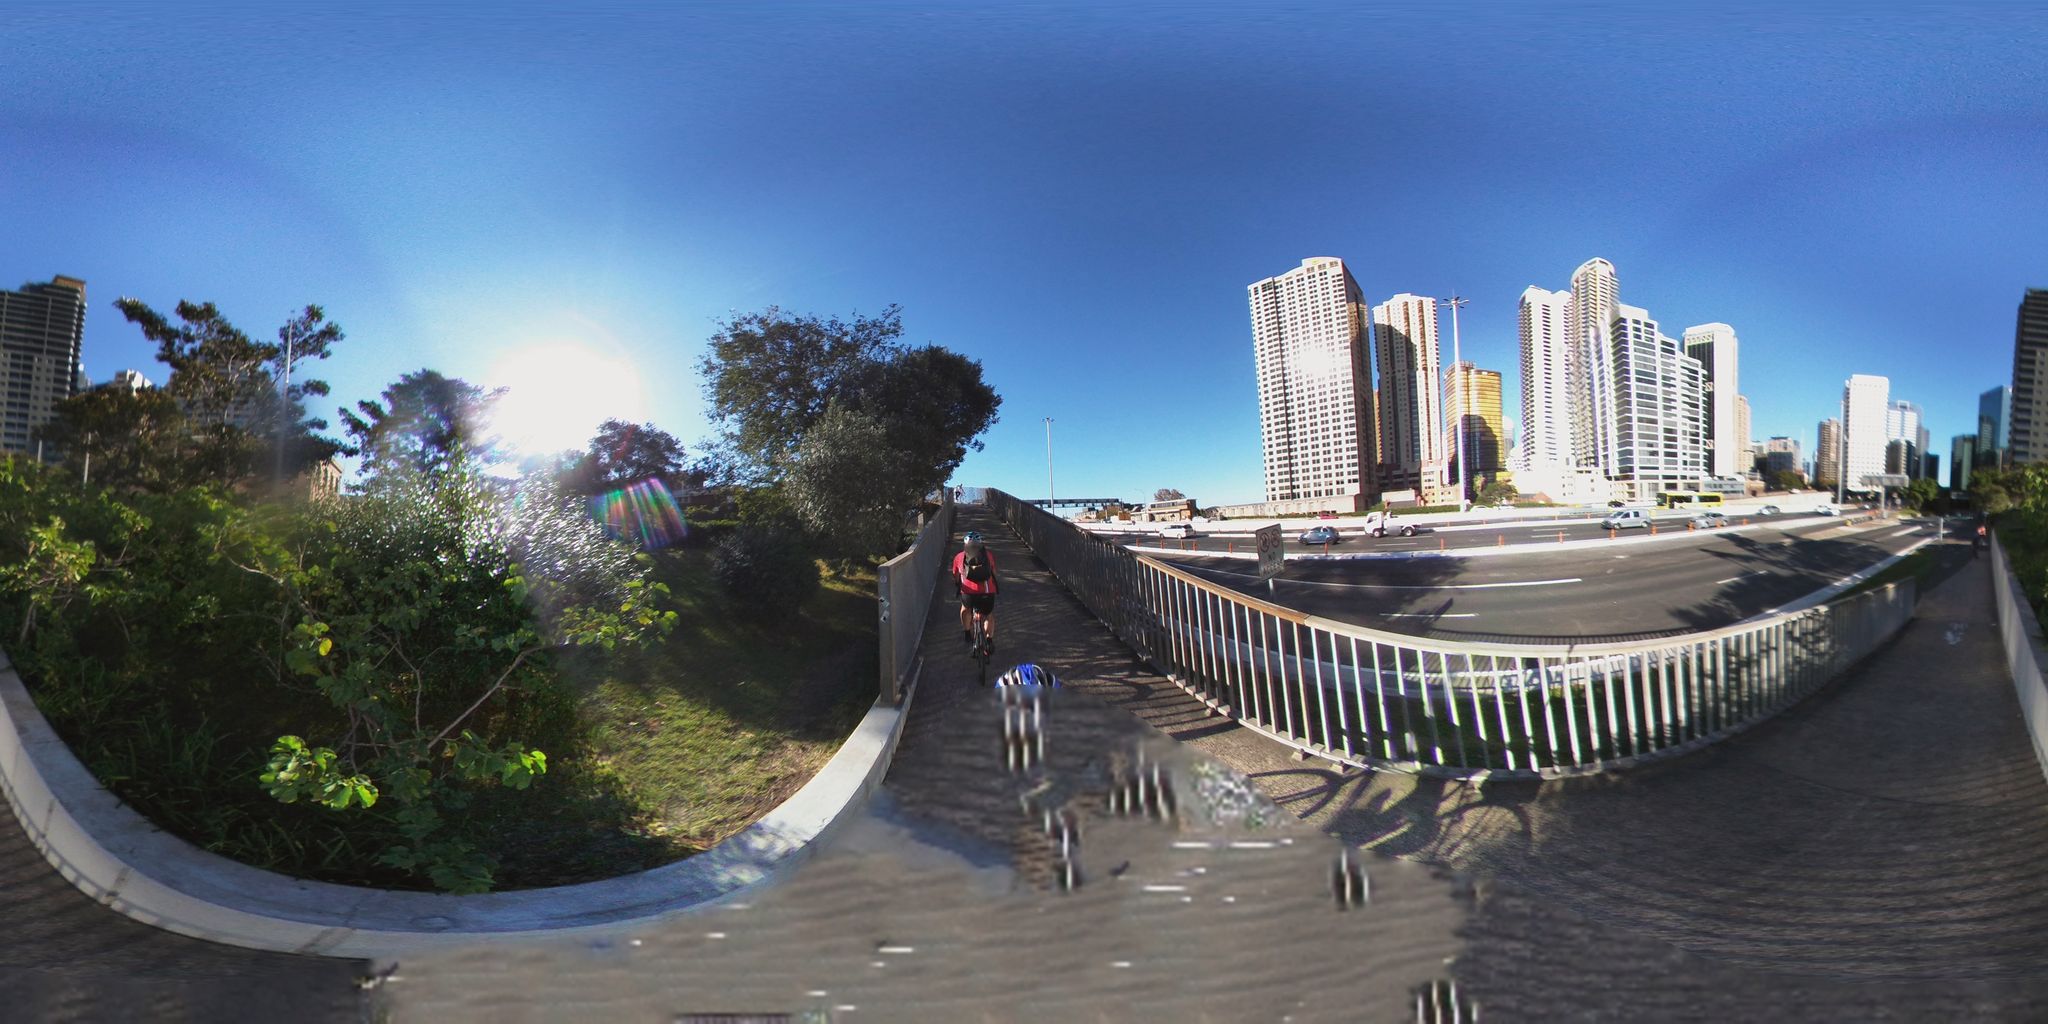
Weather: clear
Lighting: day
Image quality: good
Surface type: walking surface
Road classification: cycleway, unclassified
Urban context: urban centre
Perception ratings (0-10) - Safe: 1.07, Lively: 4.94, Beautiful: 3.42, Boring: 5.06, Depressing: 3.23, Wealthy: 2.01